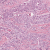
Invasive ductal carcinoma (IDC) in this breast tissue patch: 1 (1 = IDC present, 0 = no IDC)